Aerial crown-view tile of a tropical tree (Barro Colorado Island, Panama), acquired 20241216:
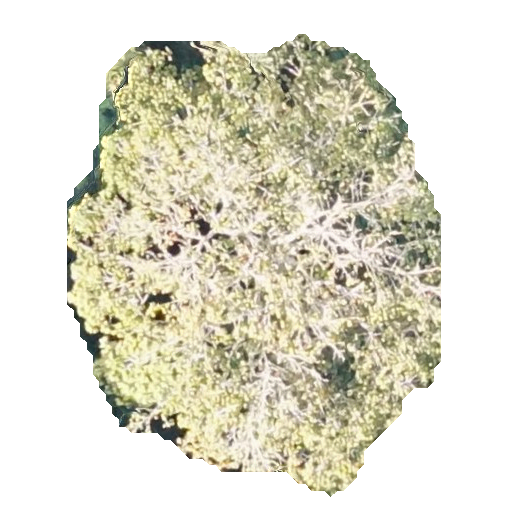
Species: Sterculia apetala
GBIF accepted scientific name: Sterculia apetala
Crown area: 194.013 m²